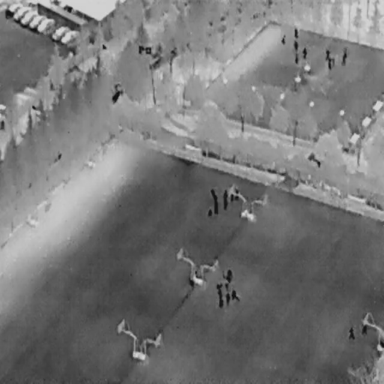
There are nine Cars in the infrared image.